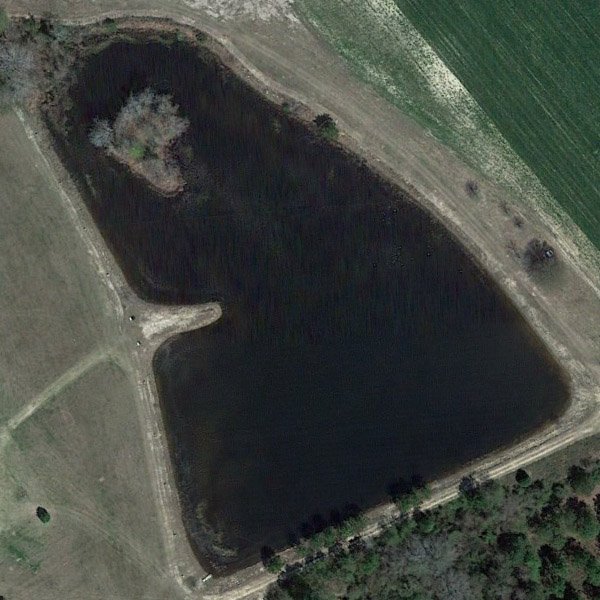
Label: Pond